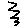
Label: zigzag